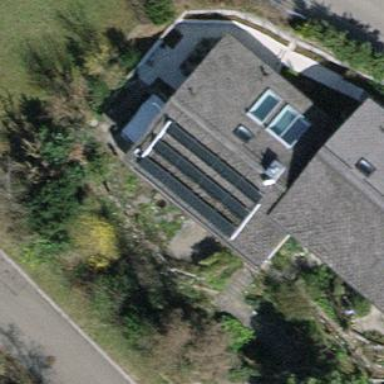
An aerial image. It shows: Solar power generator using photovoltaic panels.